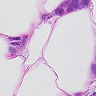
Metastatic tissue present: yes